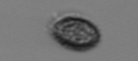
Label: Pseudochattonella_farcimen